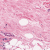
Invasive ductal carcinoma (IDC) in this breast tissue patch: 0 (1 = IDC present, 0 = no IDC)